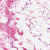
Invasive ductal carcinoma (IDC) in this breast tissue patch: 0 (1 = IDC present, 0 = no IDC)